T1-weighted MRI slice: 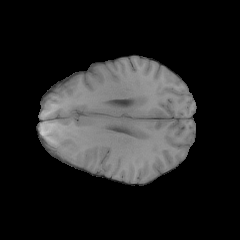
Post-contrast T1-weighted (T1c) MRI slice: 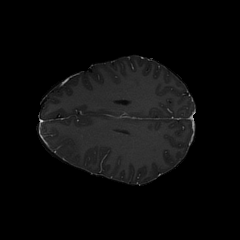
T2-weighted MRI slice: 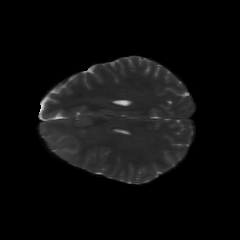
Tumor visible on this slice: yes